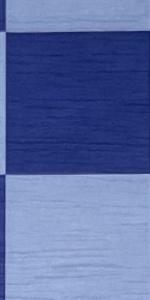
Label: Empty